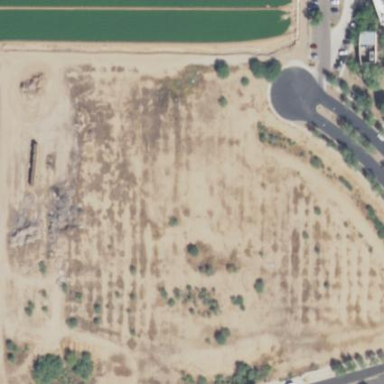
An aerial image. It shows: Brownfield site.